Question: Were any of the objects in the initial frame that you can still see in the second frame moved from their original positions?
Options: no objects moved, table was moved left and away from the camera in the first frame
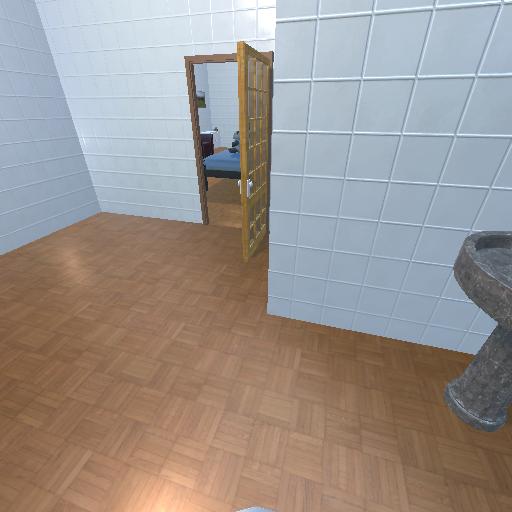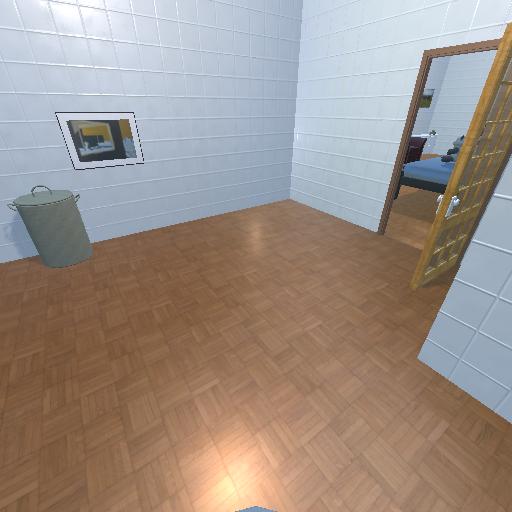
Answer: no objects moved